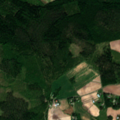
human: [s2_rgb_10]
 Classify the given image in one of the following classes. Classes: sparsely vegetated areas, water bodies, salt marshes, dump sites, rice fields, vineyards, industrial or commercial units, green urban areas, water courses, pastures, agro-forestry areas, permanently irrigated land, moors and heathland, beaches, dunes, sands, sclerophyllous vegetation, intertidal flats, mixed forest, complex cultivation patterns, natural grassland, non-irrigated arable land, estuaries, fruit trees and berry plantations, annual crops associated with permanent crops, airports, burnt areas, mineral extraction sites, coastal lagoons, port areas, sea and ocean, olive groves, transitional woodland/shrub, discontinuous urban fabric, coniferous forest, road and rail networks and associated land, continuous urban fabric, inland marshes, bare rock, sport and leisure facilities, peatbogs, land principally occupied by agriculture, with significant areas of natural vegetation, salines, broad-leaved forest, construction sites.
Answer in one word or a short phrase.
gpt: non-irrigated arable land, coniferous forest, mixed forest